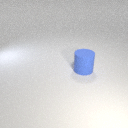
large blue rubber cylinder